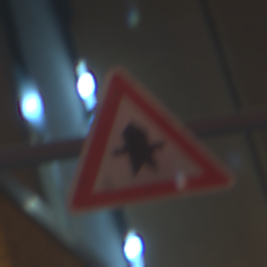
Verkehrszeichen: Vorfahrt
Umgebung: Outdoor, Urban
Tageszeit: Night
Wetter: Clear
Licht: Artificial
Jahreszeit: NotSpecified
Kontrast: HighContrast